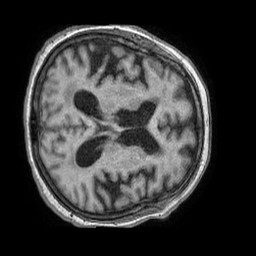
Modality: T1w
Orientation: axial
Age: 62
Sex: female
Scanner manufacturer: philips
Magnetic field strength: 1.5 T
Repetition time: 0.00759 s
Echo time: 0.003446 s